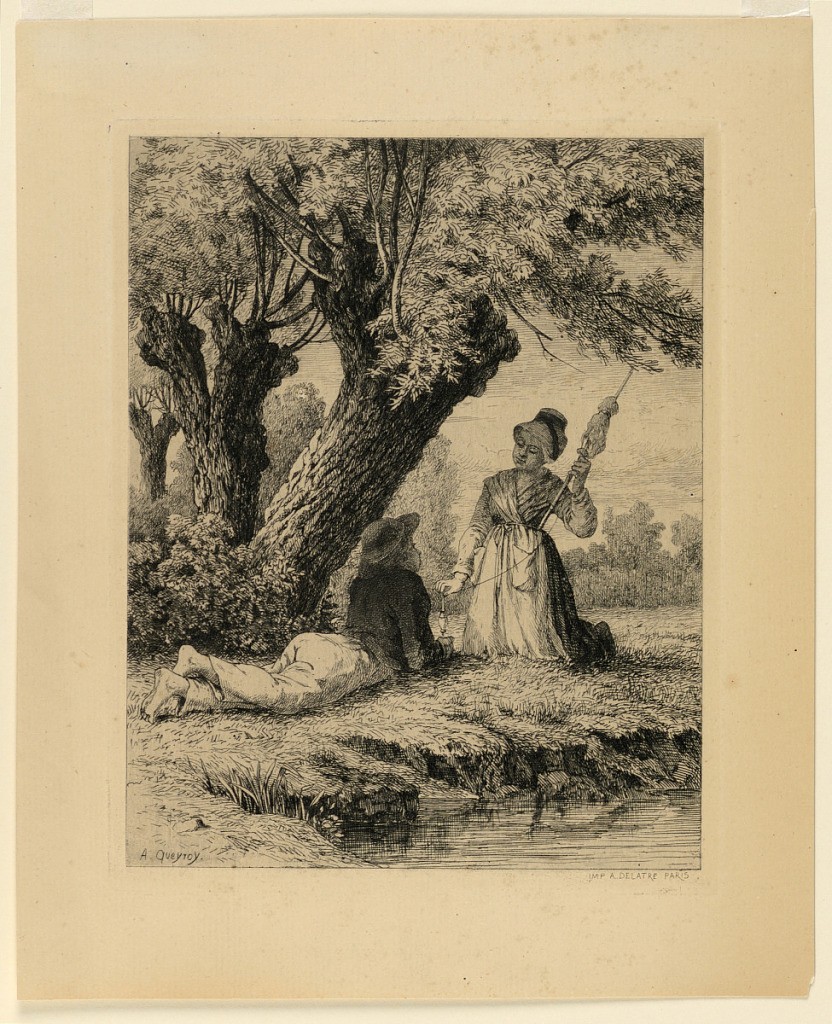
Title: En Bourbonnais
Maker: Armand Queyroy, 1830 - 1893
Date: ca. 1865
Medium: Etching on paper
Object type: Print
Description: Under a large tree, near a pool, a young woman kneels and spins before a lad lying on his stomach. Inscribed, lower left: "A. Queyroy".